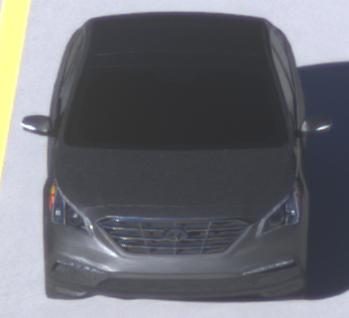
Make: Hyundai
Model: Sonata
Detailed model: Gen. 7
Model produced from: 2015
Model produced until: 2017
Doors: 4
Color: gray
Road condition: dry road
Daytime: sunrise or sunset
Contrast: medium contrast